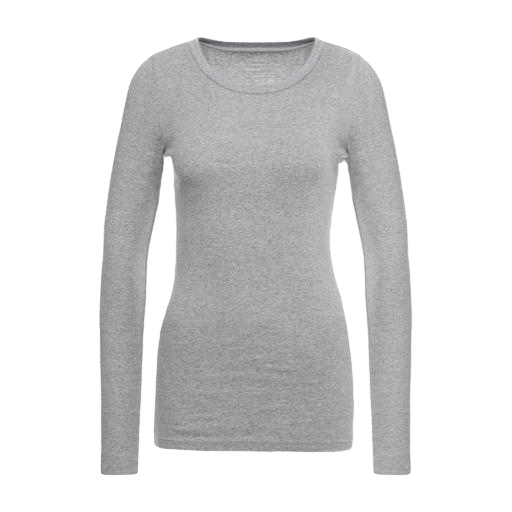
long sleeve, long-sleeve top, long sleeve tee, white background